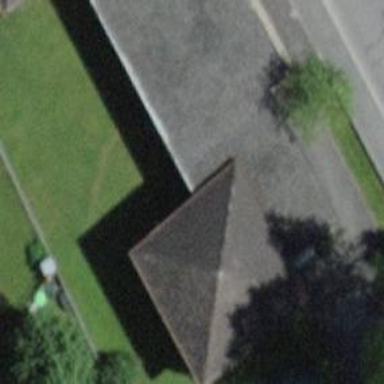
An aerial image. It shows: Building with pyramidal-shaped roof made of roof tiles.